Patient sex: F
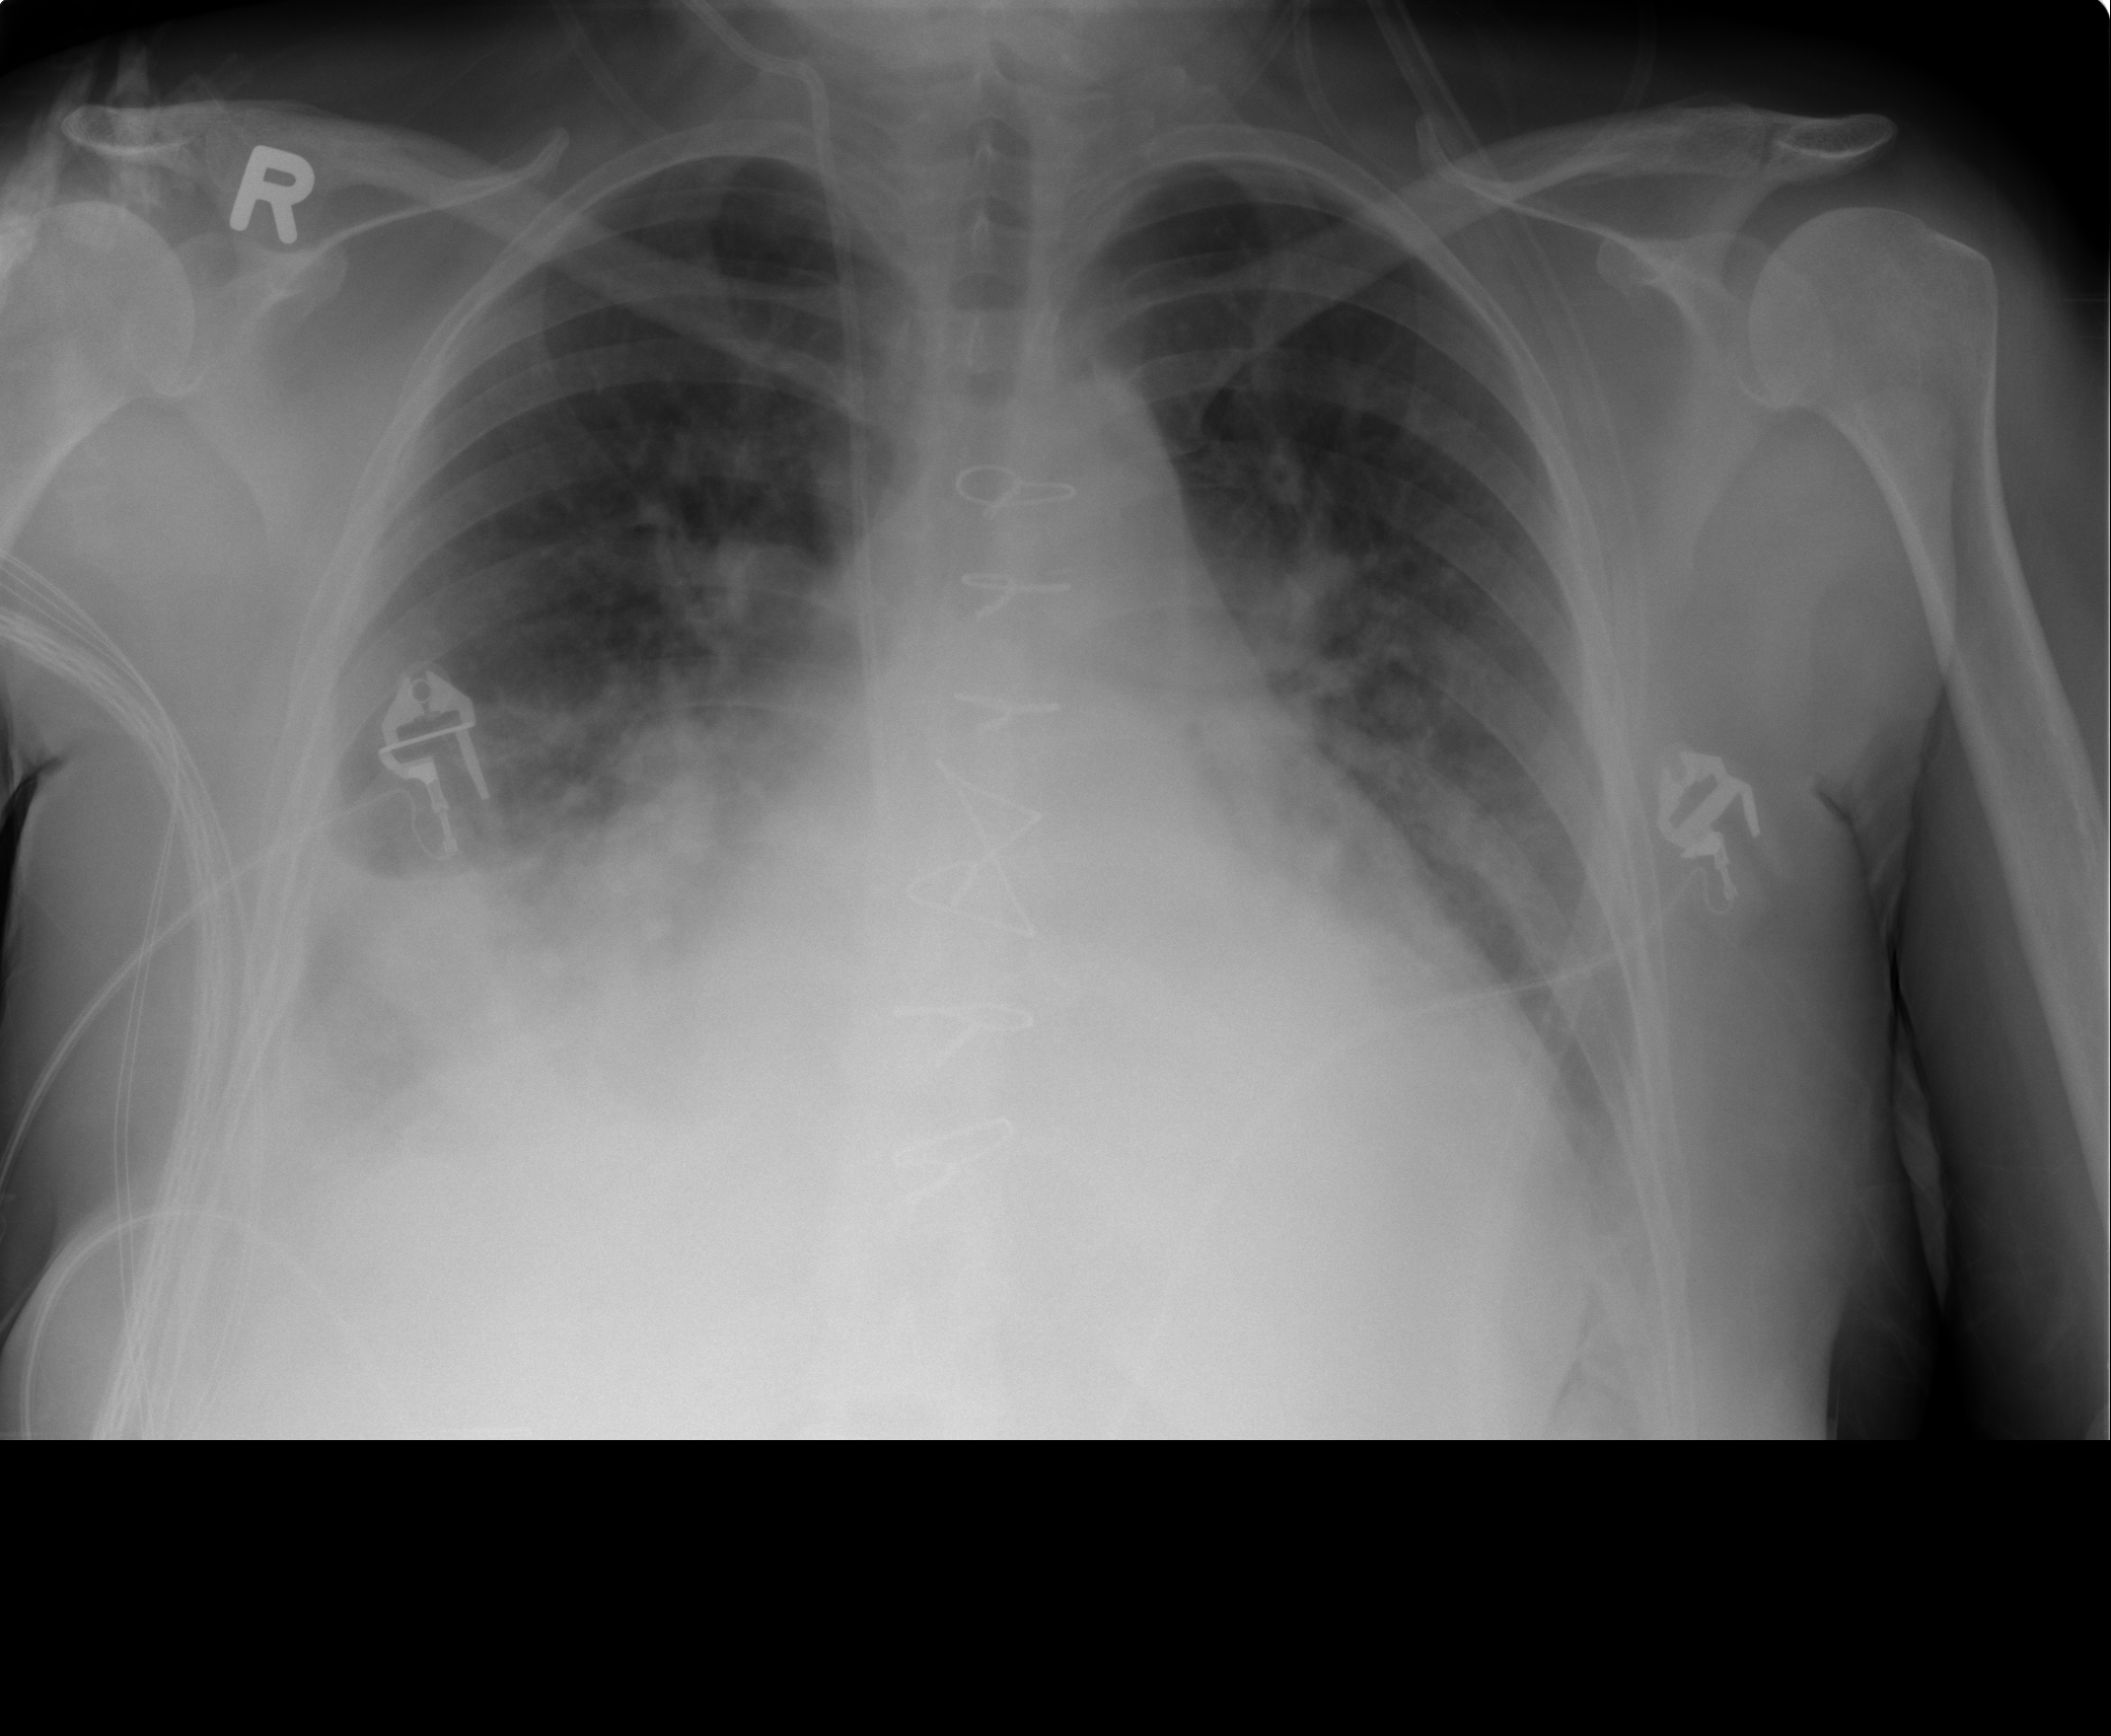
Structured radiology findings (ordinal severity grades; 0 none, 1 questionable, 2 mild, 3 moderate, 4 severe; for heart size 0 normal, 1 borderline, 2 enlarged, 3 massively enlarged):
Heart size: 3
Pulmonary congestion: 2
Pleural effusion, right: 2
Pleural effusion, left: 1
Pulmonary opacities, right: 2
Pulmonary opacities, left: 1
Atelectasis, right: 3
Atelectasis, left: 2